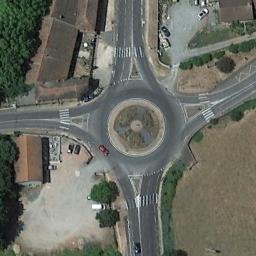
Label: roundabout